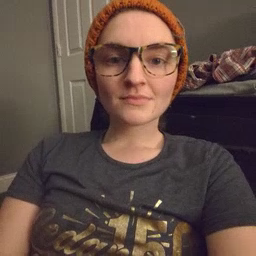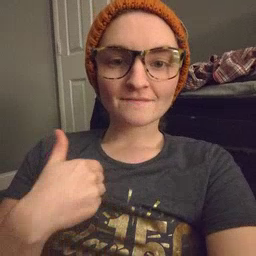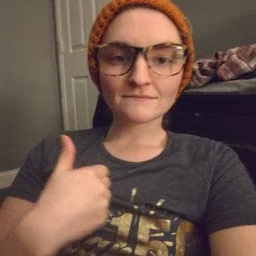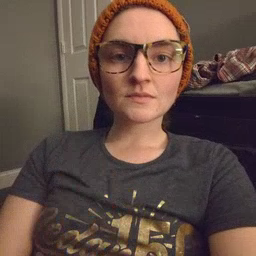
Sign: have